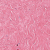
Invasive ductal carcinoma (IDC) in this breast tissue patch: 0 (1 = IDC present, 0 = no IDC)